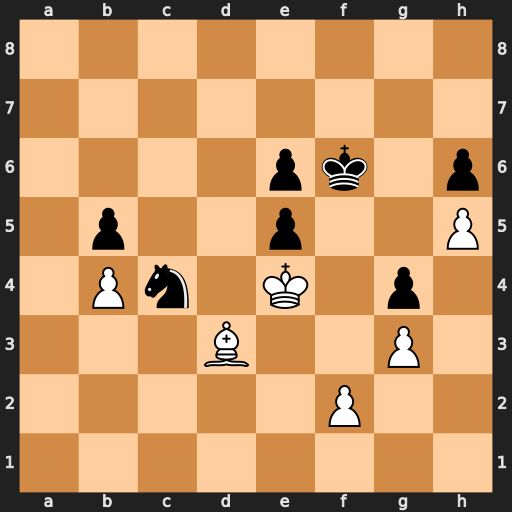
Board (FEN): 8/8/4pk1p/1p2p2P/1Pn1K1p1/3B2P1/5P2/8
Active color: w
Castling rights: -
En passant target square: -
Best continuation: Bxc4 bxc4 Ke3 Ke7 f3 gxf3 Kxf3